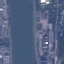
Land use / land cover: River